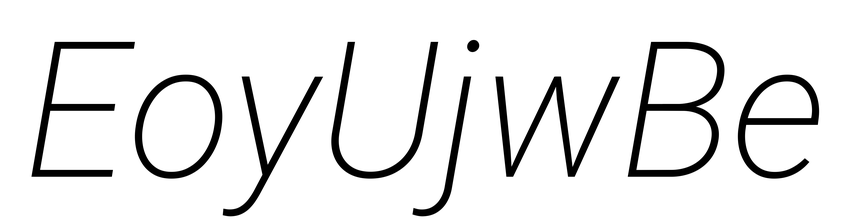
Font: Roboto-Italic_ExtraLight_Italic